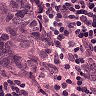
Metastatic tissue present: yes